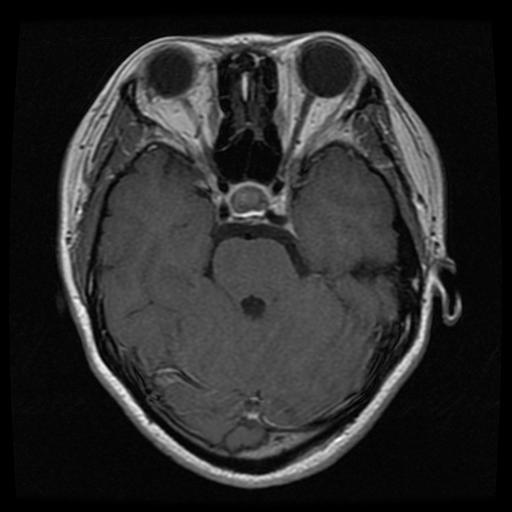
Label: pituitary